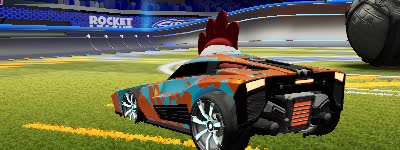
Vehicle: breakout